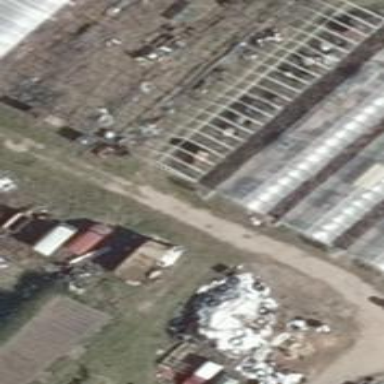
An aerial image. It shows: Greenhouse.